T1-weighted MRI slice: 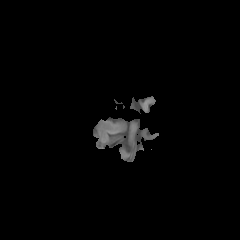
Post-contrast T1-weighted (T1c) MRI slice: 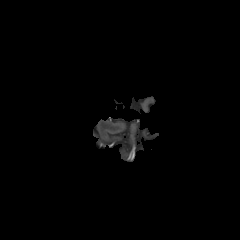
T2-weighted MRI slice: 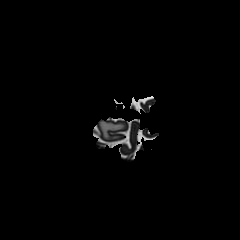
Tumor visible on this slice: yes